Question: This is a storyboard question, I think.
How do you create a segue from a table row to a new view controller?
Here is a picture of what it is supposed to look like.

I tried control dragging from the table to the view controller on the bottom but it does not take. If I embed the view controller in a navigator I can create a push segue but it does not work when you click on it.
This is the code I am using for that but first I would like to be able to replicate the storyboard in the picture. In any case I want the new view controller to pop up when you click on the table row.
'''
- (void)tableView:(UITableView *)tableView didSelectRowAtIndexPath:(NSIndexPath *)indexPath {
[tableView deselectRowAtIndexPath:indexPath animated:YES];
// Store Selection
[self setSelection:indexPath];
}
...
else if ([segue.identifier isEqualToString:@"updateToDoViewController"]) {
NSLog(@"segue to update");
// Obtain Reference to View Controller
UpdateTodoVC *vc = (UpdateTodoVC *)[segue destinationViewController];
// Configure View Controller
[vc setManagedObjectContext:self.managedObjectContext];
if (self.selection) {
// Fetch Record
NSManagedObject *record = [self.fetchedResultsController objectAtIndexPath:self.selection];
if (record) {
[vc setRecord:record];
}
// Reset Selection
[self setSelection:nil];
}
}
}
'''
Thanks for any suggestions.
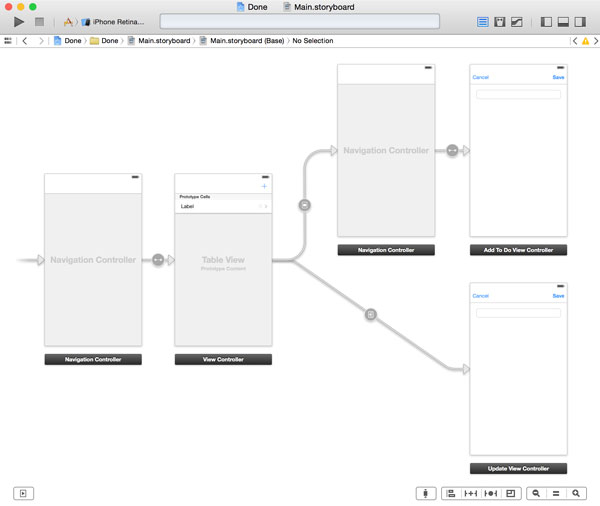
Answer: You can't ctrl+drag from a "Prototype" cell! You can only do that with static cells. So you have to ctrl+drag from the 'UITableViewController' to the next view controller, give it an identifier of 'updateToDoViewController', and perform the segue programatically:
'''
- (void)tableView:(UITableView *)tableView didSelectRowAtIndexPath:(NSIndexPath *)indexPath {
[tableView deselectRowAtIndexPath:indexPath animated:YES];
// Store Selection
[self setSelection:indexPath];
// Perform the segue with identifier: updateToDoViewController
[self performSegueWithIdentifier:@"updateToDoViewController" sender:self];
}
'''